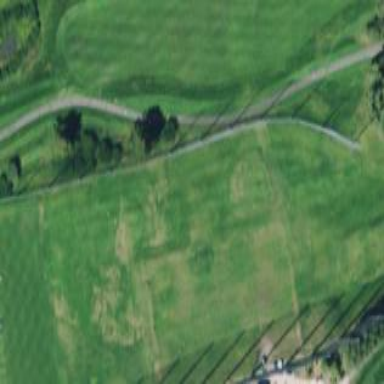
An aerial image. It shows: Grassy area designated for leisure use with golf driving range.